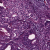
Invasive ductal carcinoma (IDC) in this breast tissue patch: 0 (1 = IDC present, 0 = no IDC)